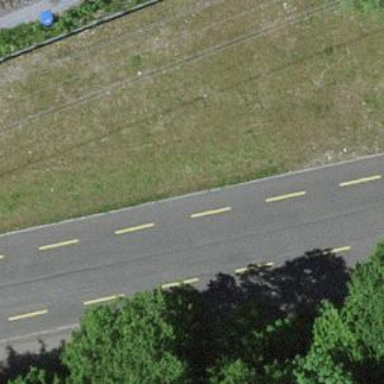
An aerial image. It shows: Unclassified road with designated cycle lane.